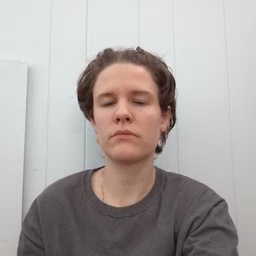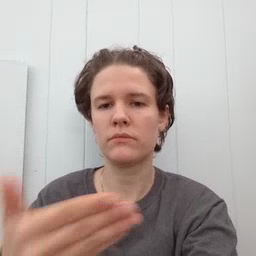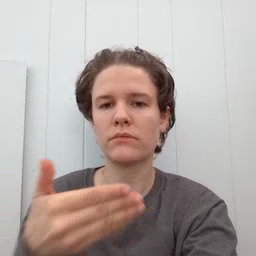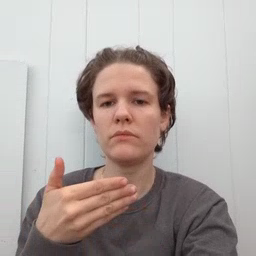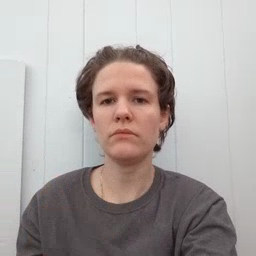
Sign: before